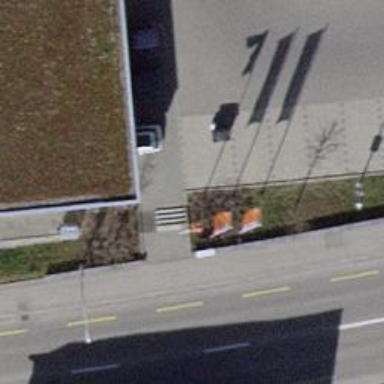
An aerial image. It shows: Set of steps on the road.